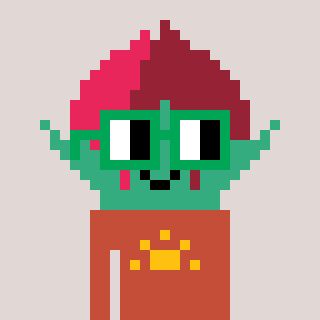
a pixel art character with square green glasses, a rosebud-shaped head and a rust-colored body on a warm background